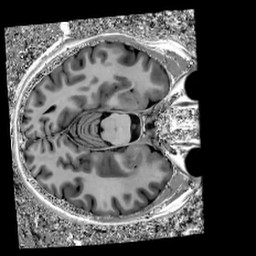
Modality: MP2RAGE
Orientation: axial
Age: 38
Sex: female
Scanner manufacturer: siemens
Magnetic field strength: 7 T
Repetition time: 6 s
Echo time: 0.00283 s